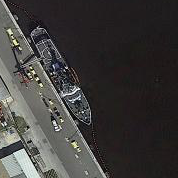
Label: combat